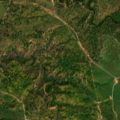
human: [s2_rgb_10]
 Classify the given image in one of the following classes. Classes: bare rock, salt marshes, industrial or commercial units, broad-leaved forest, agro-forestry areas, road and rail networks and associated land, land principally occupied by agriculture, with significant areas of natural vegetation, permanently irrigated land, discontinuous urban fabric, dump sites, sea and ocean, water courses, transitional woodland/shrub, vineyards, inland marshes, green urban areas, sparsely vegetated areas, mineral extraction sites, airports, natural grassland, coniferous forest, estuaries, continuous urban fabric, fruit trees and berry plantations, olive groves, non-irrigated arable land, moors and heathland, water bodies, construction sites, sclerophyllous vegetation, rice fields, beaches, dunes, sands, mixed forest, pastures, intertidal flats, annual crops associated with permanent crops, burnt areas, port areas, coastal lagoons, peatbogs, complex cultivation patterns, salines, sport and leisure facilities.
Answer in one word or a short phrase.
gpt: continuous urban fabric